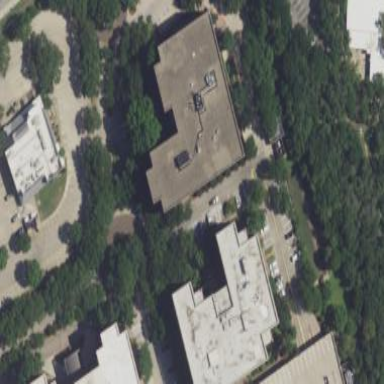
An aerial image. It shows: Office building.